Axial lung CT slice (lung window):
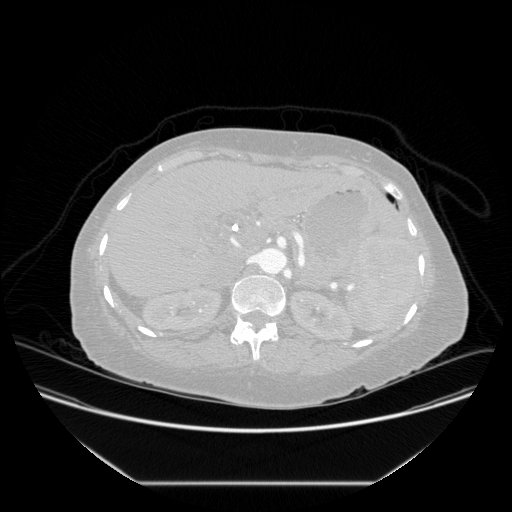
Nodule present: no